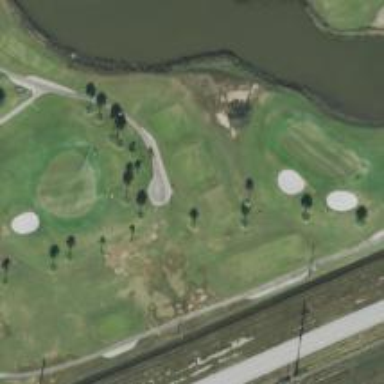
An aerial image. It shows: Path for both road and golf.